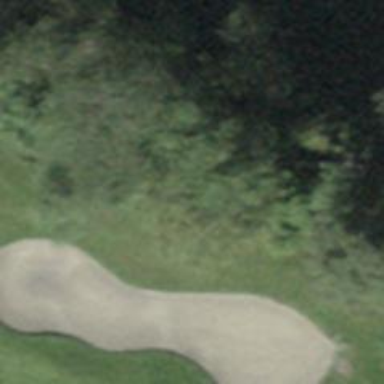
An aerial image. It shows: Sandy area is golf bunker.